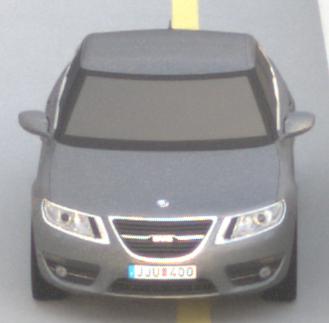
Make: Saab
Model: 5-Sep
Detailed model: 9-5 1.6T
Model produced from: 2010/06
Model produced until: 2011/12
Doors: 4
Color: gray
Road condition: dry road
Daytime: sunrise or sunset
Contrast: low contrast